Question: In SLS 3.4 it is written : "The definition of a type projection S#T is the member binding dT of the type T in S".
I have read SLS 3.4 already 10 times but I still don't get it what 'S#T' is and what kind of values have this type.
What does 'S#T' mean ?
What is a member binding ?
What is a base type ?
More specifically: why is it true that if
'''
class A
{
class B
}
'''
then 'A#B' refers to the any instance of the inner class 'B' ?
How can this statement be derived from SLS section 3.4 ?
I think that is where the answer is, but the SLS is very difficult to understand.
This question is a spin-off of this question : <URL> .
Understanding what 'S#T' really is is a pre-requisit for being able to find an answer for <URL>.
The SLS is very difficult to read for mere mortals. With this question I try to help mere mortals (including myself) who would like to get some understanding of the SLS.
The SLS does not seem to be explained anywhere in detail, there is a gap between Scala books for mere mortals and SLS. With this question I try to make a narrow bridge over this gap.

Where he writes:
> Both of these types conform to (are subtypes of) the more general type
Outer#Inner, which represents the Inner class with an arbi- trary
outer object of type Outer.
The question is, how can this statement be justified by the SLS ?
How can this statement be "derived" from the SLS ?
In order to be able to answer this last question, one has to understand what S#T really is.
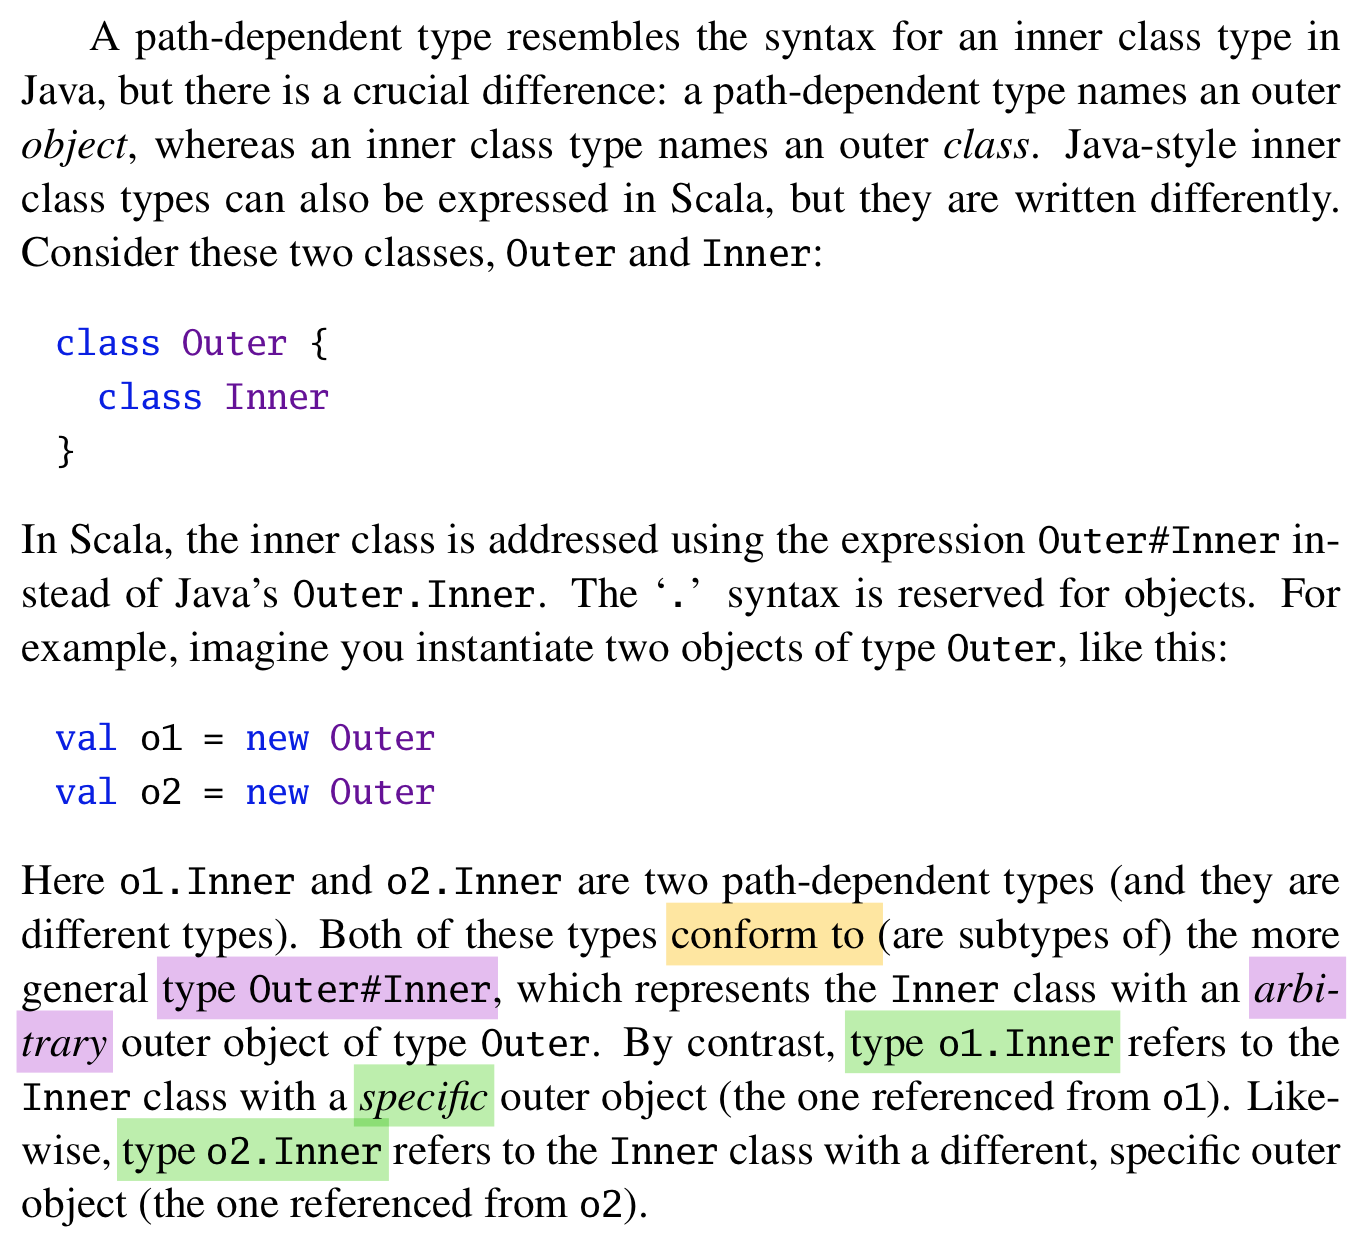
Answer: I don't have a legalistic understanding of 'A#B' (only a practical one) so I can't help with the first part, but I can answer your final question: per 3.2.3, the type 'o1.Inner' is 'o1.type#Inner'. Per 3.5.2, "A type projection 'T#t' conforms to 'U#t' if 'T' conforms to 'U'". Hopefully it's obvious that 'o1.type <: Outer'; strictly this is because (again in 3.5.2) "A singleton type 'p.type' conforms to the type of the path 'p'".